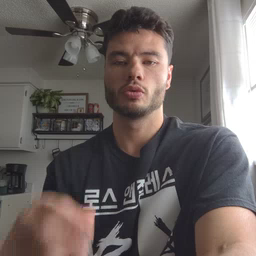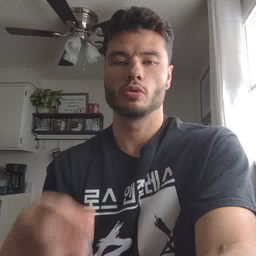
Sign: toy